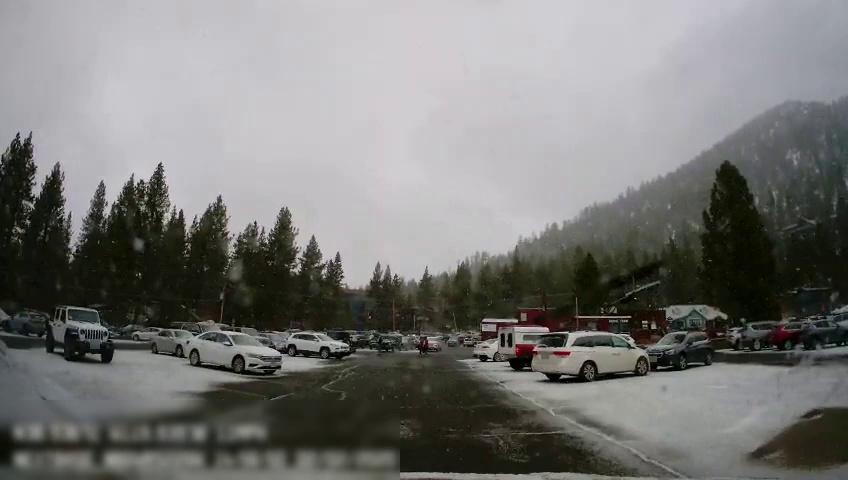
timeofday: Day
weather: Snowy
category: Vehicles | SUV
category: Vehicles | Car
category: Vehicles | SUV
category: Vehicles | SUV
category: Vehicles | SUV
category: Vehicles | Car
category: Vehicles | Car
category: Vehicles | SUV
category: Vehicles | SUV
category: Vehicles | Car
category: Vehicles | Car
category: Vehicles | SUV
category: Vehicles | Car
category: Vehicles | Truck
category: Vehicles | Car
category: Vehicles | SUV
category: Vehicles | Car
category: Vehicles | SUV
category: Vehicles | SUV
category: Vehicles | Car
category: Vehicles | SUV
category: Vehicles | Car
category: Drivable Space
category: Pedestrians
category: Pedestrians